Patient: sex F, age 64
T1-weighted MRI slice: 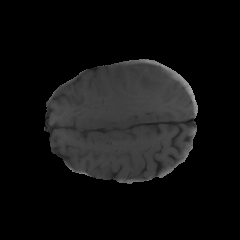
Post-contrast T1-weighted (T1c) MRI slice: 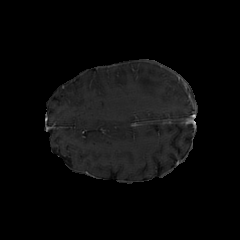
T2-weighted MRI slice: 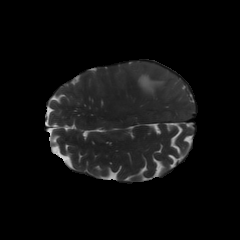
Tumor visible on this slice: yes
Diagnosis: Glioblastoma, IDH-wildtype
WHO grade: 4